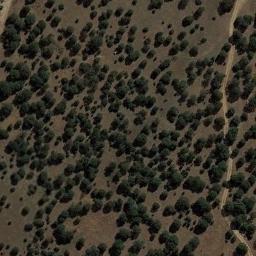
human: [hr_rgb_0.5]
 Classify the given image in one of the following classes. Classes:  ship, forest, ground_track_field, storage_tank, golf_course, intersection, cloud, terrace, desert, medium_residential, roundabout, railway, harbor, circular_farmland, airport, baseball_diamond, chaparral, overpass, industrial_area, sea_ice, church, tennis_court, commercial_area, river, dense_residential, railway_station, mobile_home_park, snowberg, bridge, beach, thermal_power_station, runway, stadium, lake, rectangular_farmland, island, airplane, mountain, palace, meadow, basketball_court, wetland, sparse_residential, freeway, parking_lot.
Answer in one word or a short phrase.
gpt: chaparral